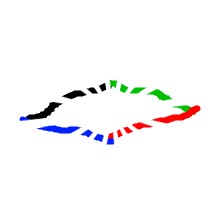
Shape: rhombus